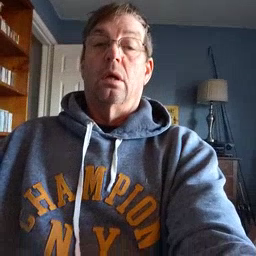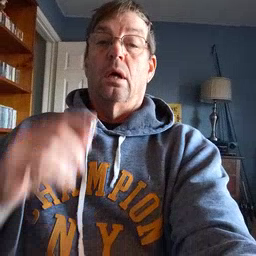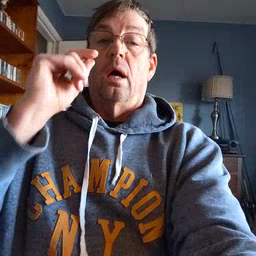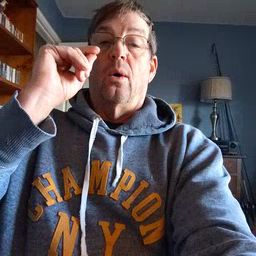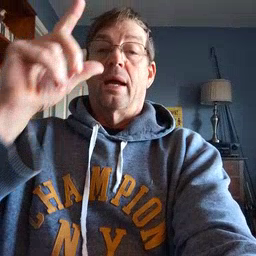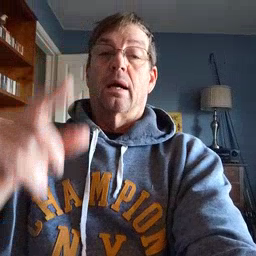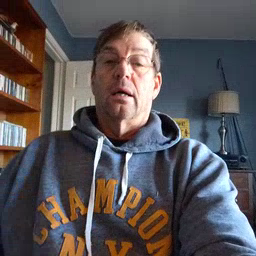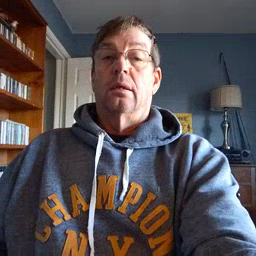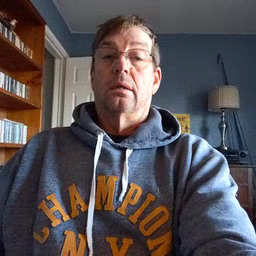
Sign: awake